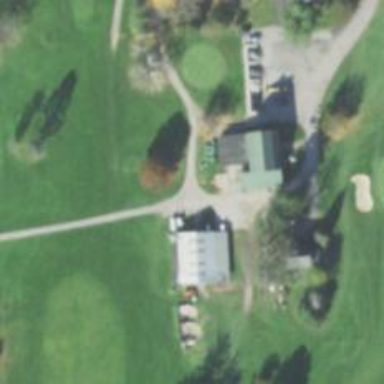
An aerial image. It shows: Service road designated as golf cart path.